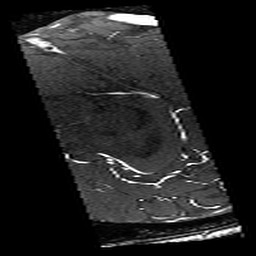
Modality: angio
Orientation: sagittal
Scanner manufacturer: philips
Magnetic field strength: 7 T
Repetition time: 0.024 s
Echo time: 0.00384 s